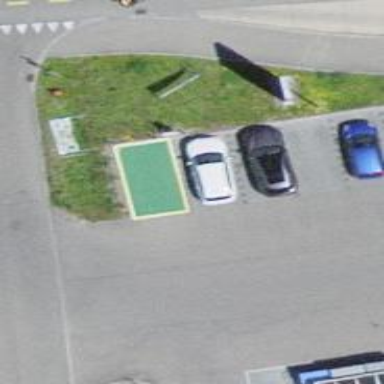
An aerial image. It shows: Charging station.